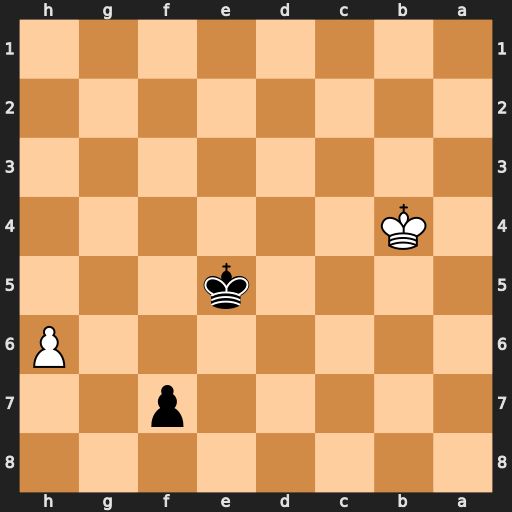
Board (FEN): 8/5p2/7P/4k3/1K6/8/8/8
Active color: b
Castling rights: -
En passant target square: -
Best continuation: Kf6 h7 Kg7